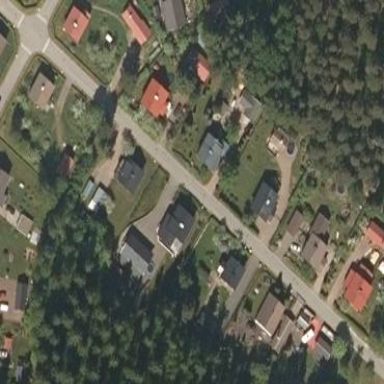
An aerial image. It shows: Residential area.